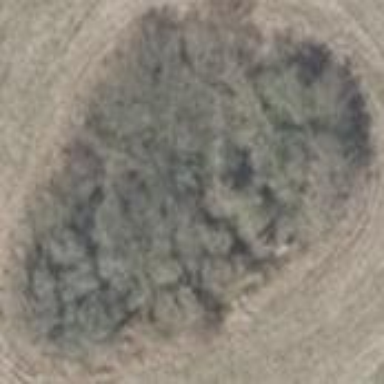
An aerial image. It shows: Patch of scrub vegetation.